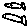
Label: fish